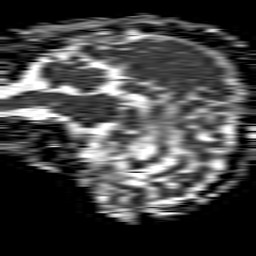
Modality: ADC
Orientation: sagittal
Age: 53
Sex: male
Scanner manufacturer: philips
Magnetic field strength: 1.5 T
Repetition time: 4.6 s
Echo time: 0.08543 s